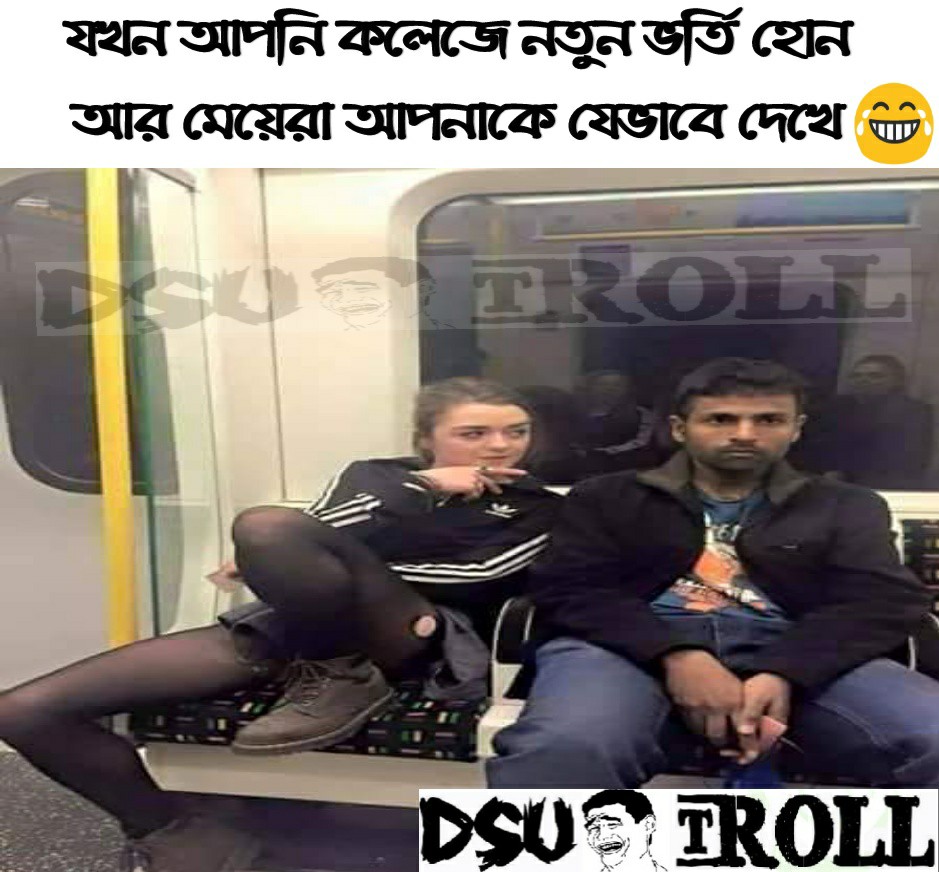
Caption: যখন আপনি কলেজে নতুন ভর্তি হোন   আর মেয়েরা আপনাকে যেভাবে দেখে
Label: non-hate